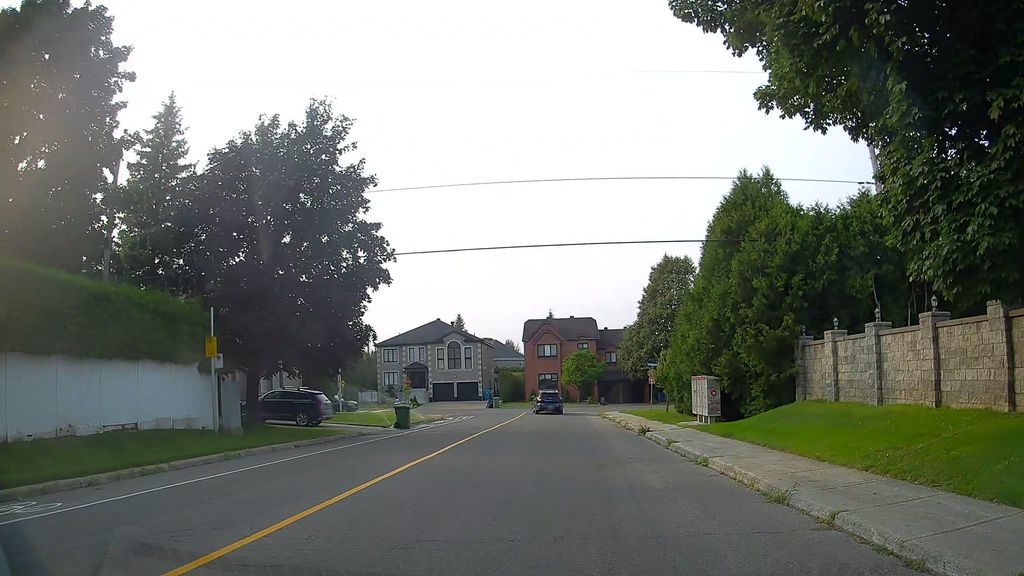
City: montreal